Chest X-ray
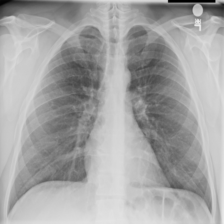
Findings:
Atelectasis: negative
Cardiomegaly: negative
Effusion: negative
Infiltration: negative
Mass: negative
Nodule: negative
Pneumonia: negative
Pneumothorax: negative
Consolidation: negative
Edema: negative
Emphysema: negative
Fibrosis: negative
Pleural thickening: negative
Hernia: negative